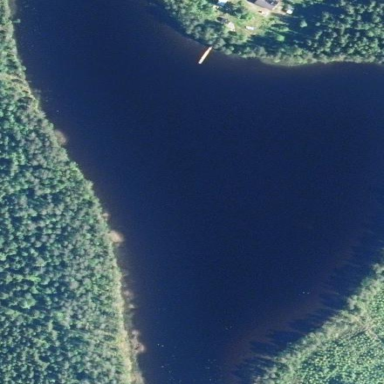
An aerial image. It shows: Serene lake surrounded by nature.